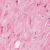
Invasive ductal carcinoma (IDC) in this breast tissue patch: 0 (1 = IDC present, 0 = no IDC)